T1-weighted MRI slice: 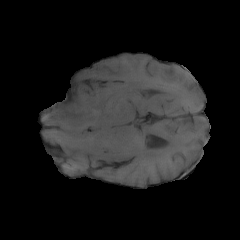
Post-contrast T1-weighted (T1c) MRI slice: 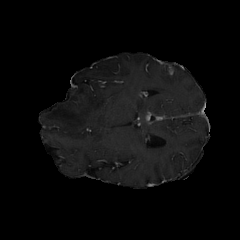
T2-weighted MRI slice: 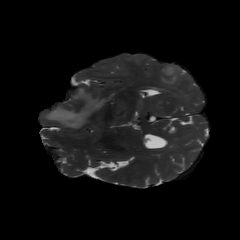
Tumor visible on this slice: yes